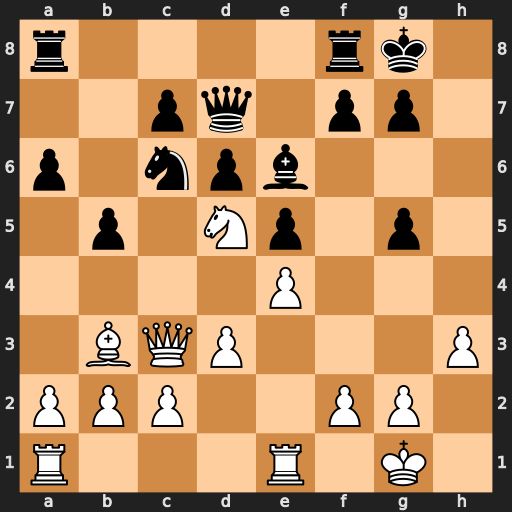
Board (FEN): r4rk1/2pq1pp1/p1npb3/1p1Np1p1/4P3/1BQP3P/PPP2PP1/R3R1K1
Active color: w
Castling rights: -
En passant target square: -
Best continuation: Qxc6 Qxc6 Ne7+ Kh7 Nxc6